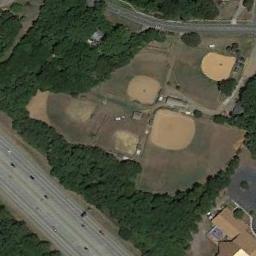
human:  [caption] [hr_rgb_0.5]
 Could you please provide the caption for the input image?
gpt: There are neat rows of houses near the baseball field .

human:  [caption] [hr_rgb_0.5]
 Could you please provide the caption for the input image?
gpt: There are three baseball diamonds in the wasteland surrounded by the houses and the forests .

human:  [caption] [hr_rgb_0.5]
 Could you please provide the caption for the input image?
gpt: Four baseball diamonds are surrounded by many trees .

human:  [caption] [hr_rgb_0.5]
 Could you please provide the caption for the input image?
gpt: Three baseball diamonds of different sizes surrounded by some roads and some freeways beside .

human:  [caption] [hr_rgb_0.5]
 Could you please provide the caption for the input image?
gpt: Many trees are beside the three baseball diamonds .